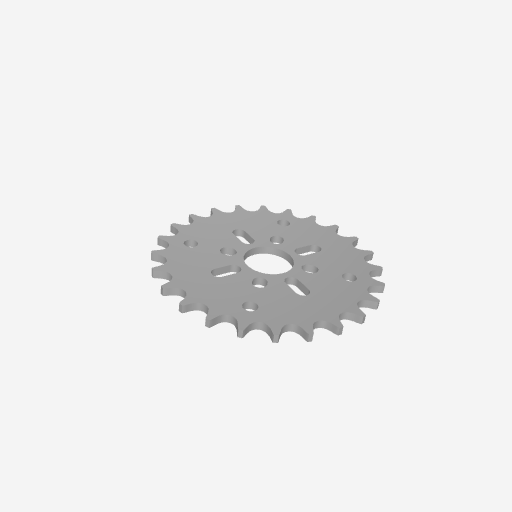
Part: HubMountAcetalSprocket24T